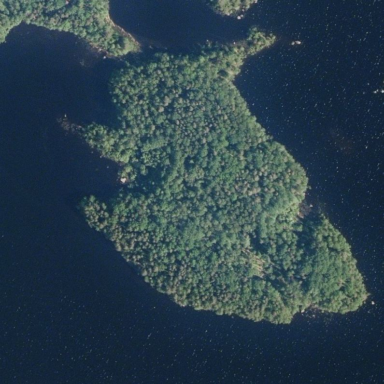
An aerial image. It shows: Islet.